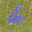
Label: 6